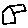
Label: house